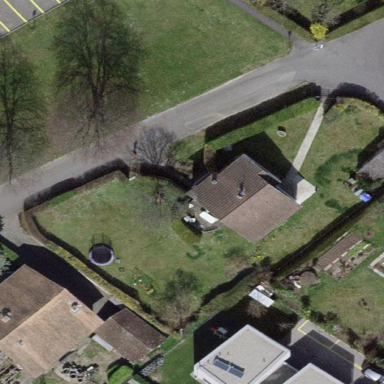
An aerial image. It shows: Garden enclosed by fence.